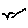
Label: bird